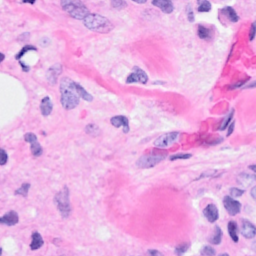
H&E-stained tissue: Breast